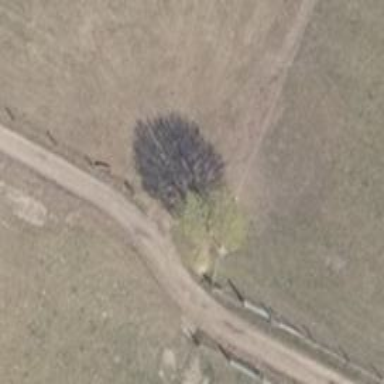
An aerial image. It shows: Landmark tree with broadleaved deciduous leaves.